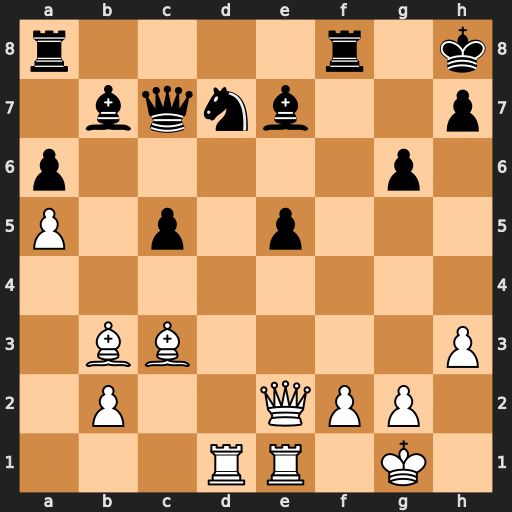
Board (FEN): r4r1k/1bqnb2p/p5p1/P1p1p3/8/1BB4P/1P2QPP1/3RR1K1
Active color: w
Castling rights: -
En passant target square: -
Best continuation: Rxd7 Qxd7 Qxe5+ Bf6 Qxf6+ Rxf6 Bxf6+